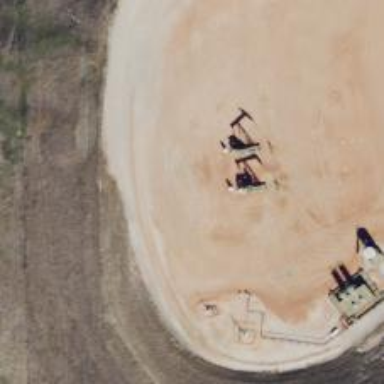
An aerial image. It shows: Petroleum well that is man-made.